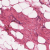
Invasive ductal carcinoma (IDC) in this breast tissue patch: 0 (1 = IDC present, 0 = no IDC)